Field crop: maize
Growth stage: 2
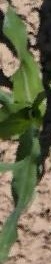
Species: maize